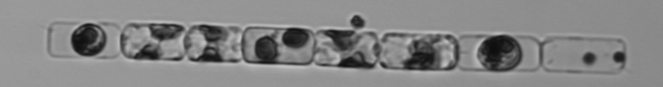
Label: Guinardia_delicatula_TAG_internal_parasite